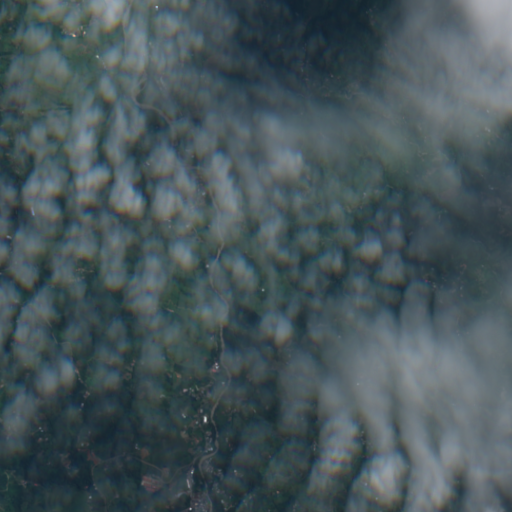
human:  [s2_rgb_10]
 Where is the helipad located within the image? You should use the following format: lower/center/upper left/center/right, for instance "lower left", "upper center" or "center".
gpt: The helipad is located in the lower center of the image.
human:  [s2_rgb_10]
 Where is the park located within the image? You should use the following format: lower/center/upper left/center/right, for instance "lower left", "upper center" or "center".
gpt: The park is located in the lower center of the image.
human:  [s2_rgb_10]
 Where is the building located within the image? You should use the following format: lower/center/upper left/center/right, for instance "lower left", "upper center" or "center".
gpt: There is no building in the image.